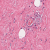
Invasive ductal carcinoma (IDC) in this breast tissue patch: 0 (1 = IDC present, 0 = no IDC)